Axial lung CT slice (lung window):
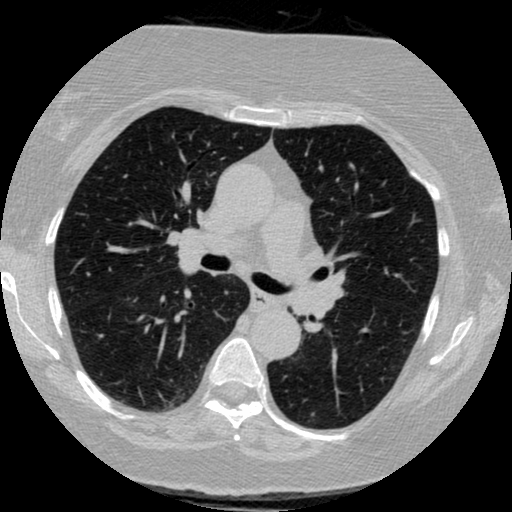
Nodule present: no